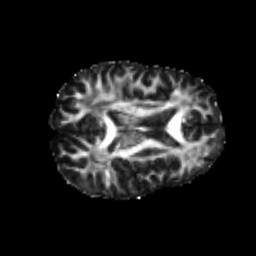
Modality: FA
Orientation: axial
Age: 21
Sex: male
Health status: healthy
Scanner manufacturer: philips
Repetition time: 7.388 s
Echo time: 0.08599 s